Question: How float be used here to position the Contact information bar underneath the photos. I am floating mostly left, but ic an figure out how to stick the last contact information up with the pictures.

This is where I want it to move up towards, I am unable to do so.
Here is the current set up:
'''
<div id='post'><div id='vpPhotos'>
<img src='Images/img.jpg'/><img src='Images/default.png'/><img src='Images/default.png'/><img src='Images/default.png'/></br><a id='posttitle' href='#?photoID=$photoID'>View More Pictures</a>
</div>
<div id='vpTitle'>
<h3>$eventTlt</h3>
</div>
<div id='vpprice'><b>Price: </b>$priceOfEvent</div>
<div id='vpdate'>
</br><b>Start Date:</b> <div class='float-right'>$eventSD </div>
</br><b>End Date:</b> <div class='float-right'>$eventED</div>
</br><b>Start Time:</b> <div class='float-right'> $eventTime </div>
<br/><b>Location Of Event:</b> <div class='float-right'>$location</div>
<br/><b>Address Of Location:</b> <div class='float-right'>$locationAddress</div></div>
<div id='eventdesc'>
</br></br><b>Description:</b> &nbsp&nbsp$eventDesc </div>
<div id='vpcontact'>
</br><h3 align='left'><b>Contact Information</b></h3> &nbsp&nbsp
</br><b>Name:</b> &nbsp&nbsp$contactName
</br></br><b>Email:</b> $emailAddress</div>
<div style='clear:both;'/>
</div>
'''
I am floating all left. I'm not sure thats right after all of my other divs are floating left. '#post' is the most outer and the rest is basically describable by the name.
'''
#post{
border:3px inset red;
margin-right:20px;
}
#vpPhotos{
border:3px outset blue;
float:left;
width:25%;
}
#vpTitle{
float:left;
border:3px inset green;
}
#vpdate{
float:left;
width: 20%;
border:3px inset blue;
margin-right:100px;
padding-right:300px;
}
#eventdesc{
float:left;
width: 73.74%;
border:3px inset green;
}
#vpcontact{
float:left;
width: 24%;
border:3px inset red;
}
#vpprice{
float:right;
width: 15%;
border:3px inset black;
}
'''
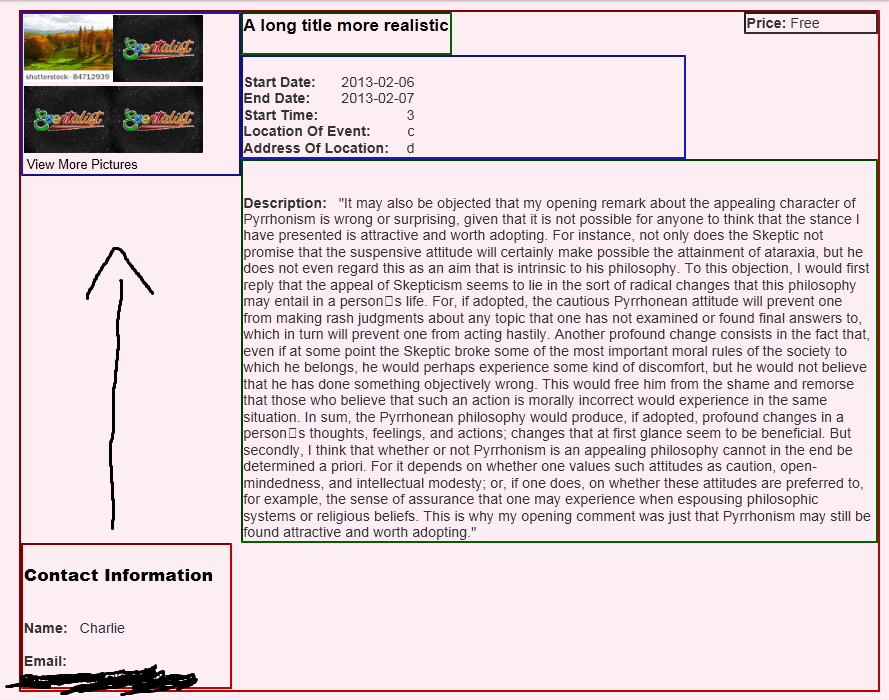
Answer: In order to do that you will need to put the photos and contact div in a separate div, float it and put all the other divs in another div which is also floated.
<URL>.
Updated code:
HTML:
'''
<div id='post'>
<div id='column-one'>
<div id='vpPhotos'>
<img src='Images/img.jpg'/><img src='Images/default.png'/><img src='Images/default.png'/><img src='Images/default.png'/></br><a id='posttitle' href='#?photoID=$photoID'>View More Pictures</a>
</div>
<div id='vpcontact'>
<h3 align='left'><b>Contact Information</b></h3> &nbsp&nbsp
</br><b>Name:</b> &nbsp&nbsp$contactName
</br></br><b>Email:</b> $emailAddress
</div>
</div>
<div id="column-two">
<div id='vpTitle'>
<h3>$eventTlt</h3>
</div>
<div id='vpprice'><b>Price: </b>$priceOfEvent</div>
<div id='vpdate'>
</br><b>Start Date:</b> <div class='float-right'>$eventSD </div>
</br><b>End Date:</b> <div class='float-right'>$eventED</div>
</br><b>Start Time:</b> <div class='float-right'> $eventTime </div>
<br/><b>Location Of Event:</b> <div class='float-right'>$location</div>
<br/><b>Address Of Location:</b> <div class='float-right'>$locationAddress</div></div>
<div id='eventdesc'>
</br></br><b>Description:</b> &nbsp&nbsp$eventDesc </div>
</div>
<div style='clear:both;'/>
</div>
'''
CSS:
'''
#post {
border: 3px inset red;
margin-right: 20px;
}
#column-one,
#column-two {
float: left;
width: 24%;
}
#column-two {
width: 76%;
}
#vpPhotos {
border: 3px outset blue;
width: 98%;
float: left;
}
#vpTitle {
float: left;
width: 80%;
border: 3px inset green;
}
#vpdate {
width: 99%;
float: left;
border: 3px inset blue;
}
#eventdesc {
float: left;
width: 99%;
border: 3px inset green;
}
#vpcontact {
float: left;
width: 98%;
border: 3px inset red;
}
#vpprice {
float: right;
width: 15%;
border: 3px inset black;
}
'''